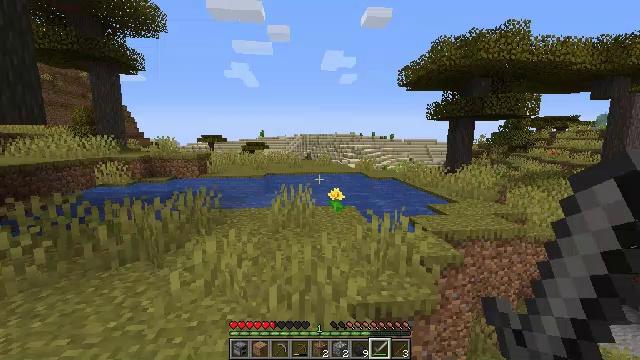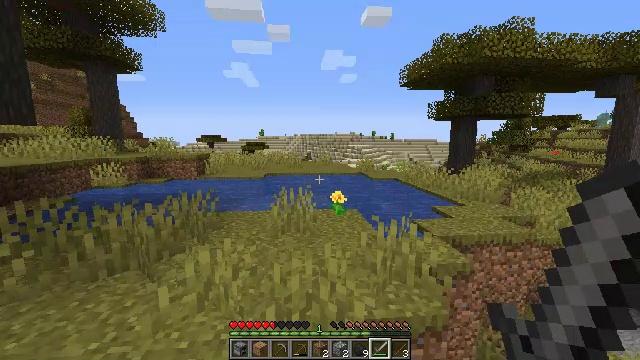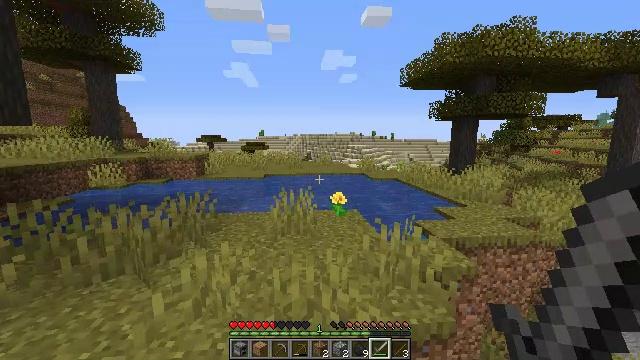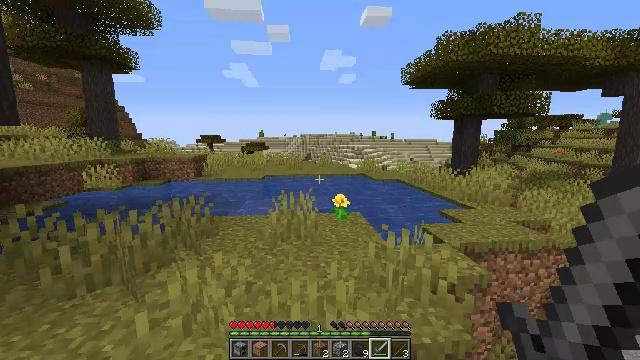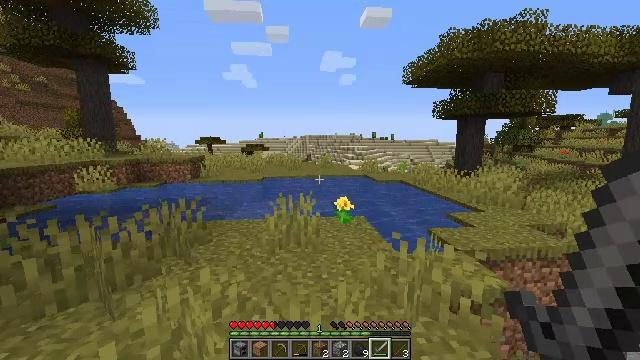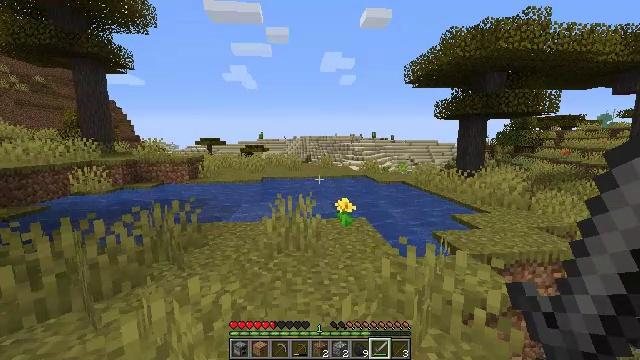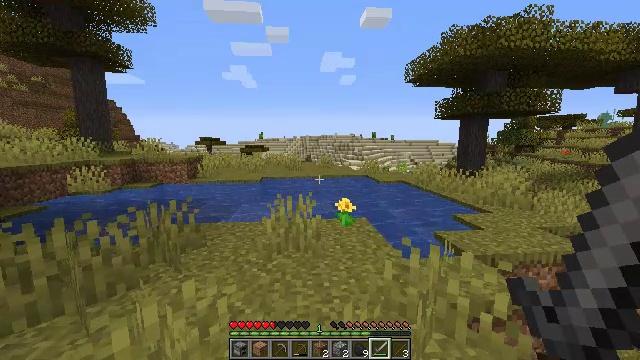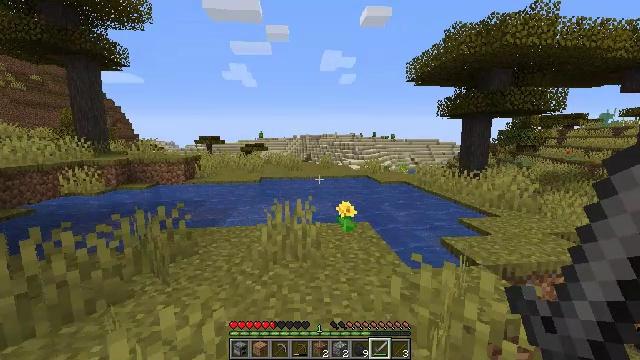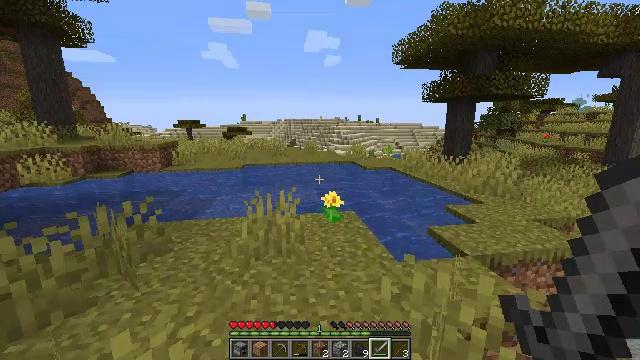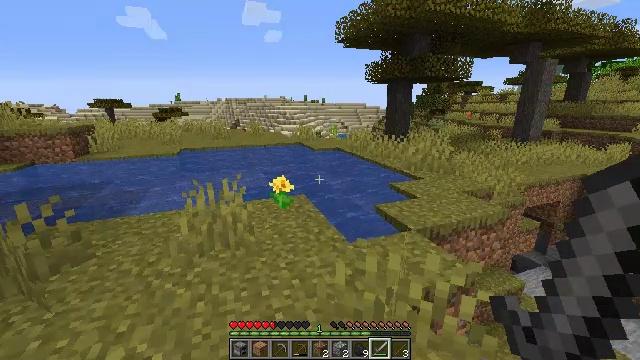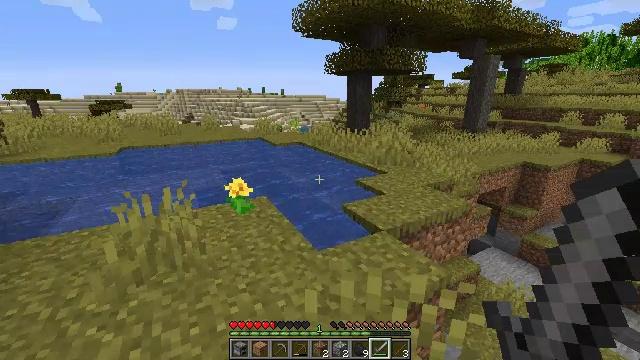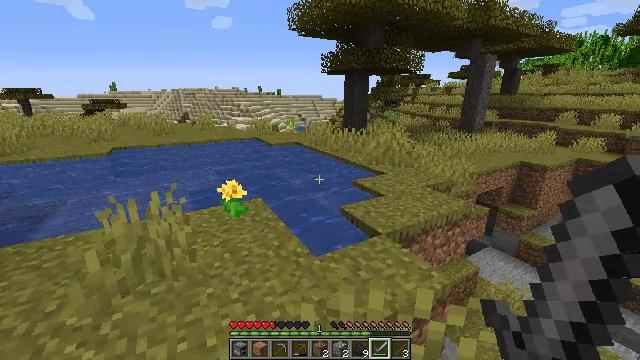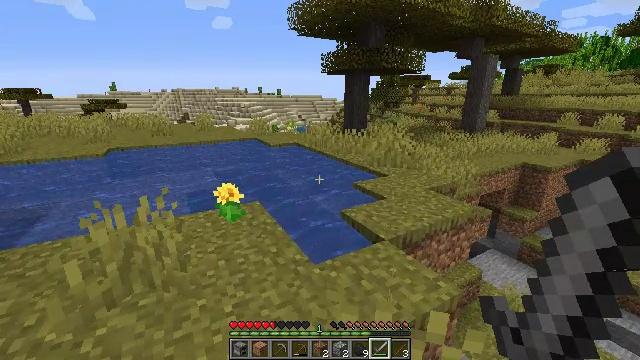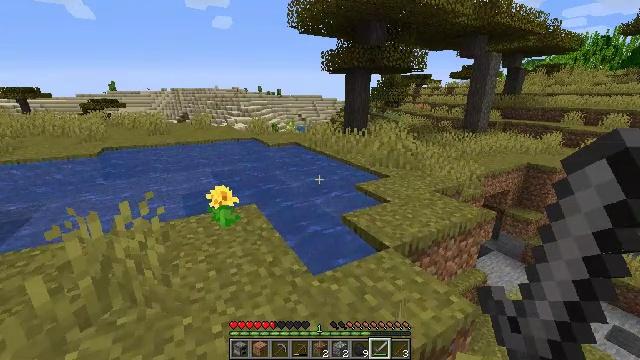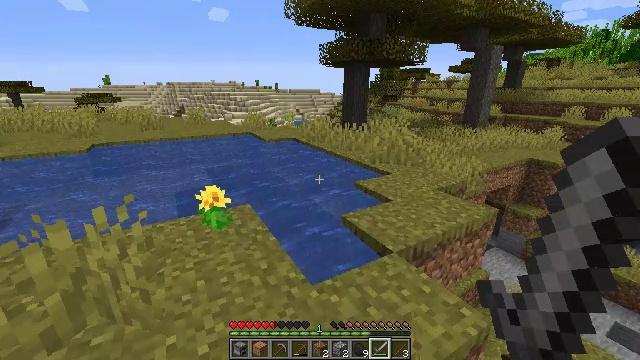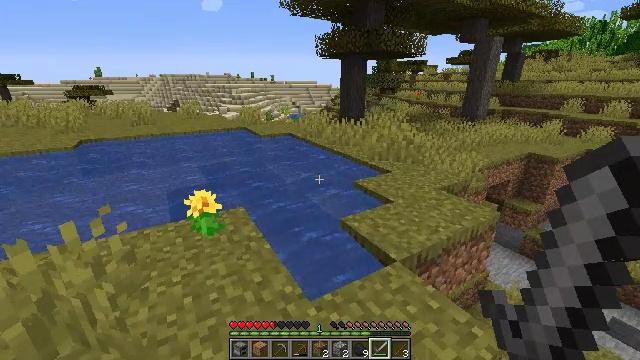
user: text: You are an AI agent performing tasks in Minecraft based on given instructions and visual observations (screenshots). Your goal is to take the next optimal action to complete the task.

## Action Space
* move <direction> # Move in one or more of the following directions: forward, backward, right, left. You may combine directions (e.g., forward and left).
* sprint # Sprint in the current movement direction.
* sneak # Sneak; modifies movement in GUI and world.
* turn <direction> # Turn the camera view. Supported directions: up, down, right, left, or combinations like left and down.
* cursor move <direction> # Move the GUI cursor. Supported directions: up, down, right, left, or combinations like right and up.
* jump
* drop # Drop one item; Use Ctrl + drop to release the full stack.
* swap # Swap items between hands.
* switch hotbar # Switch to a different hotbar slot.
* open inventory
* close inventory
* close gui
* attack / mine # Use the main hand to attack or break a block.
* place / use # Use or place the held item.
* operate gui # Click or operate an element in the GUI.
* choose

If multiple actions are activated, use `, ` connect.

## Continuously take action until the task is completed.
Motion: motion action
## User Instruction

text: Collect sugar cane near water sources.
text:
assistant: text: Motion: move forward
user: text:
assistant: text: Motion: move forward
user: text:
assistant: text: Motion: move forward
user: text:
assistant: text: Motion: move forward
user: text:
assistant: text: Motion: move forward
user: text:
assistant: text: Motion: move forward
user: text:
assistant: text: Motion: move forward
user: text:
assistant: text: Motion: move forward, turn right and down
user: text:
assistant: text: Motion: move forward, turn right and down
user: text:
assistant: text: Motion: move forward, turn right and down
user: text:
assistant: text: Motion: move forward
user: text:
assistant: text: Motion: move forward
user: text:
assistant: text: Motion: move forward
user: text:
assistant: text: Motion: move forward, turn down
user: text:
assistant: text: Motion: move forward, turn down
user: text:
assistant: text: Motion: move forward
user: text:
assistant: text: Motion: move forward
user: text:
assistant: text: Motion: move forward, turn right and down
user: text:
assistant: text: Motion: move forward, turn right
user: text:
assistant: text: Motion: move forward, turn right
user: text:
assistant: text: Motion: move forward, turn right and up, jump
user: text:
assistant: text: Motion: move forward, turn right and up, jump
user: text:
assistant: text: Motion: move forward, turn right and up, jump
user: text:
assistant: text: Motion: move forward, jump
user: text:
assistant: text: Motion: move forward, jump
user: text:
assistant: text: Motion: move forward, jump
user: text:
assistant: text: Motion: move forward, jump
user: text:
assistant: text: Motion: move forward, jump
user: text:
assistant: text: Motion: move forward, jump
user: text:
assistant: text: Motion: move forward, jump